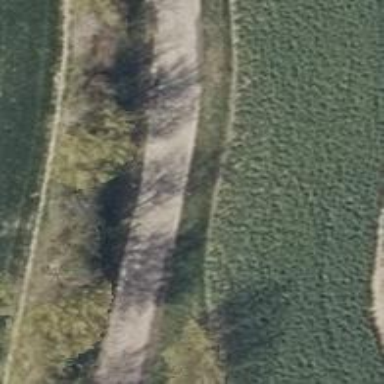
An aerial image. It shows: Secondary road.